Field crop: tomato
Growth stage: 1
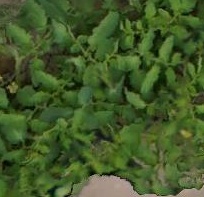
Species: tomato